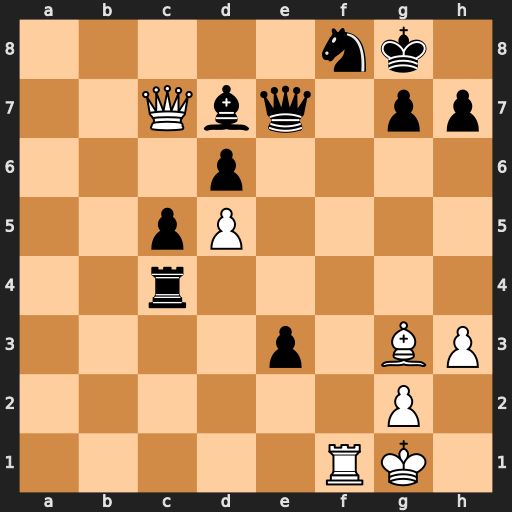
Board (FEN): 5nk1/2Qbq1pp/3p4/2pP4/2r5/4p1BP/6P1/5RK1
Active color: w
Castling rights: -
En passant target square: -
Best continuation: Bxd6 e2 Bxe7 exf1=Q+ Kxf1